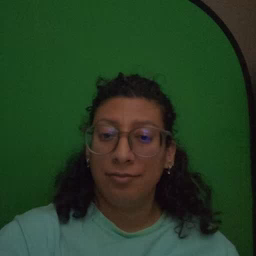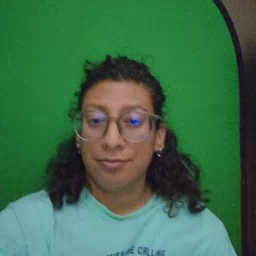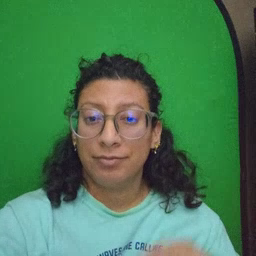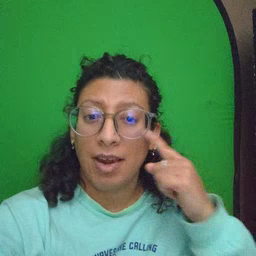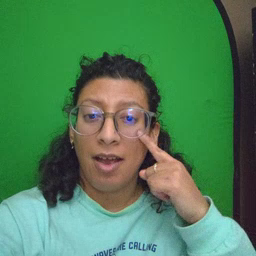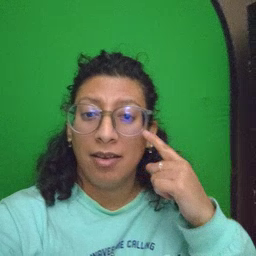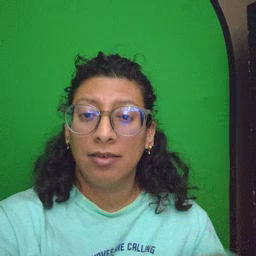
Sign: eye